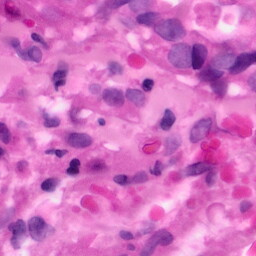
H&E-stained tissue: Pancreatic